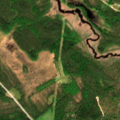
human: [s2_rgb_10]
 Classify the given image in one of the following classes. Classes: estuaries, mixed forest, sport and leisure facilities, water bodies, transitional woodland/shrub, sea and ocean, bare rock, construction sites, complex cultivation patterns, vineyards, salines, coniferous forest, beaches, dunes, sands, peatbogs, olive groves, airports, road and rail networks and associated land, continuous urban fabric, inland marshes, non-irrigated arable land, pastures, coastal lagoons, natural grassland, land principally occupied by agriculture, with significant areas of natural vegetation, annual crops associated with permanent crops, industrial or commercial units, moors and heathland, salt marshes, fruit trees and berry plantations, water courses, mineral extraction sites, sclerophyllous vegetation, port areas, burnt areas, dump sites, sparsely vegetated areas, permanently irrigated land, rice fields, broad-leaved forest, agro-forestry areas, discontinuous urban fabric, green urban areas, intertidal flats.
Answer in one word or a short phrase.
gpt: coniferous forest, mixed forest, transitional woodland/shrub, peatbogs